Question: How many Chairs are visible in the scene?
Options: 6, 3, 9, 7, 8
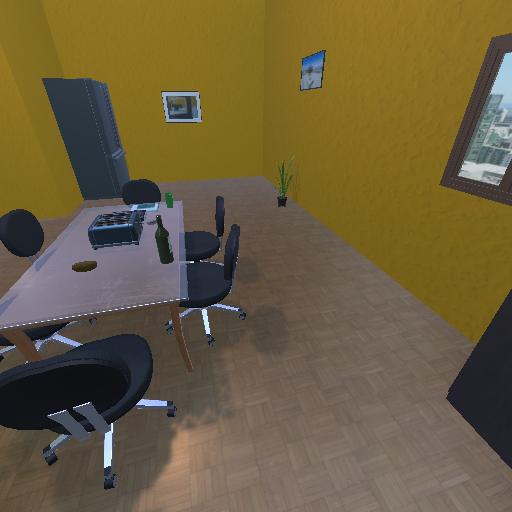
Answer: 6